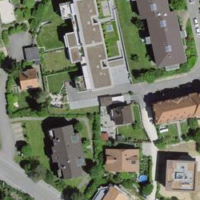
EUNIS habitat code: 54
Species observed at this site:
Cornus sanguinea
Sonchus asper